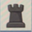
Piece: bR